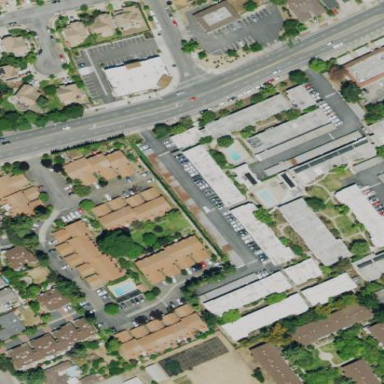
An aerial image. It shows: Group of garages.